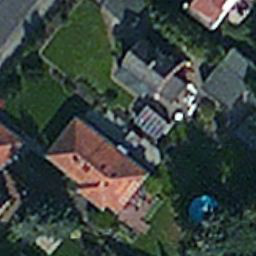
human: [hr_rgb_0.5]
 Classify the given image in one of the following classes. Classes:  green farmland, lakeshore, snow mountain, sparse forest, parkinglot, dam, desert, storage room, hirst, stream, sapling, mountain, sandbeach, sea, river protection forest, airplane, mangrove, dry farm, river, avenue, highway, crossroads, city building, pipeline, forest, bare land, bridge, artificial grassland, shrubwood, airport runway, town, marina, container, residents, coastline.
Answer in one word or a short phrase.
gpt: residents